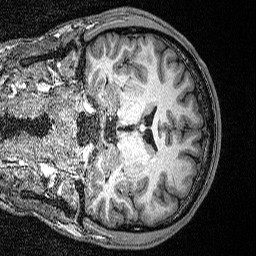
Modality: T1w
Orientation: coronal
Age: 24
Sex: male
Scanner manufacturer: siemens
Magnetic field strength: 3 T
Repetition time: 2.53 s
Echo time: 0.00342 s